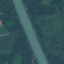
Land use / land cover: River